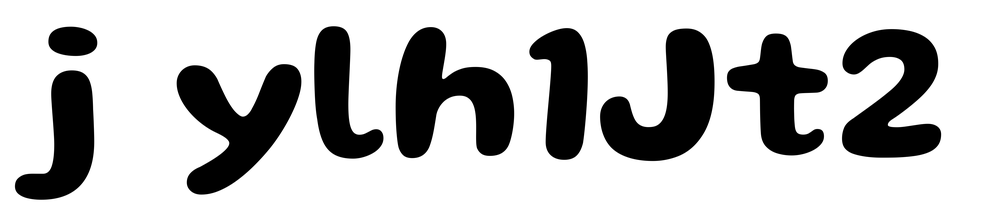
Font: Gluten_SemiBold